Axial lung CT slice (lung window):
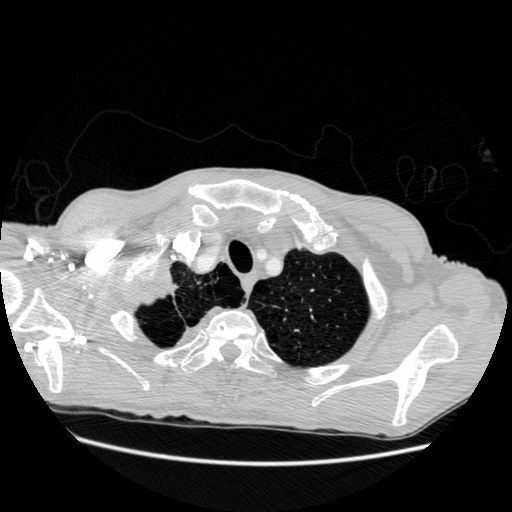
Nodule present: no